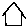
Label: house